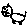
Label: cat